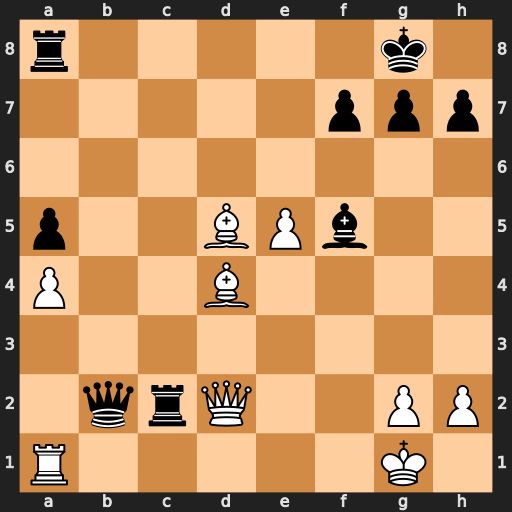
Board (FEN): r5k1/5ppp/8/p2BPb2/P2B4/8/1qrQ2PP/R5K1
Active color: w
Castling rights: -
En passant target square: -
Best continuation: Qf4 Qb4 Bxa8